Field crop: tomato
Growth stage: 1
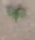
Species: solanum